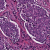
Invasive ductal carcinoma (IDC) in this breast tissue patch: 1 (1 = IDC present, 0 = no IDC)